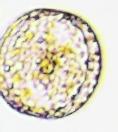
Label: Coscinodiscus